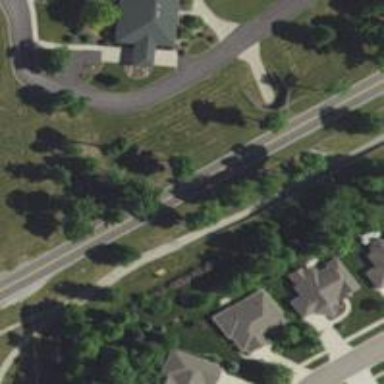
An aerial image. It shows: Path for both roads and golfers.